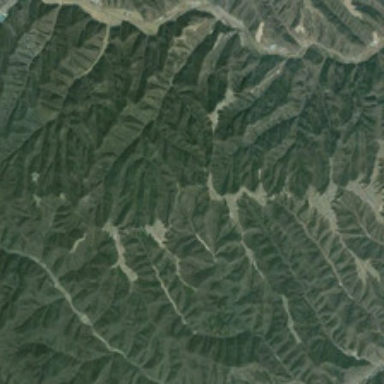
It is a piece of green mountain .